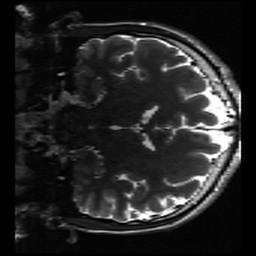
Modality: inplaneT2
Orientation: coronal